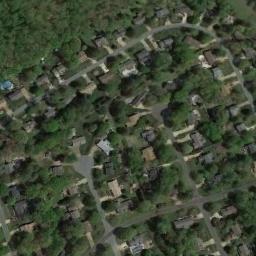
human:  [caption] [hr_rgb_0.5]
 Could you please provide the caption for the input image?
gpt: The dense residential is next to the road and some trees .

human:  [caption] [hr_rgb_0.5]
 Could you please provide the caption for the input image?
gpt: Most of the houses are next to each other .

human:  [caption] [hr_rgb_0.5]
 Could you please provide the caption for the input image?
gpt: A dense residential area with lots of trees and houses arranged neatly is next to the forest .

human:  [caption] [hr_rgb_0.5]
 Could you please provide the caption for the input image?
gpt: There are many roads and neatly arranged houses and trees and large lawns in densely populated areas .

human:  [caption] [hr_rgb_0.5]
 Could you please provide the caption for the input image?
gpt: There are buildings with many green trees around on dense residential area .